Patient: sex F, age 75
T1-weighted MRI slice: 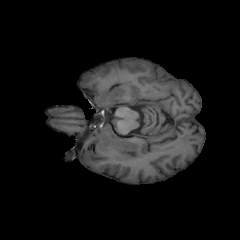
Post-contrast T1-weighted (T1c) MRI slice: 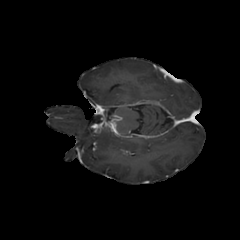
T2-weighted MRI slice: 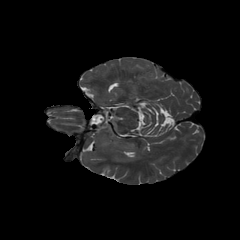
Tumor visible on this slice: yes
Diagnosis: Glioblastoma, IDH-wildtype
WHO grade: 4